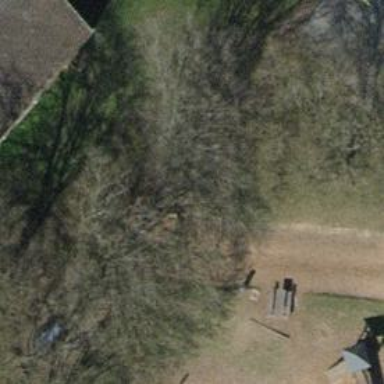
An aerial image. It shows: Playground featuring zipwire.